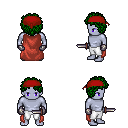
a pixel art fantasy rpg character, male body template, dark elf, purple skin, maroon cape, white pants, green curly afro hairstyle, red bandana, metal gloves, dagger, four views (front, back, left, right), 2x2 character sprite sheet, small pixel art, hard edges, no anti-aliasing